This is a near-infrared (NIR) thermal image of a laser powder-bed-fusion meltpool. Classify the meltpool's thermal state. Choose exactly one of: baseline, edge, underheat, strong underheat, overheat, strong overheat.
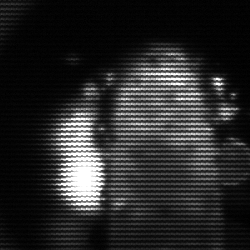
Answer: strong underheat